Field crop: tomato
Growth stage: 1
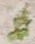
Species: portulaca